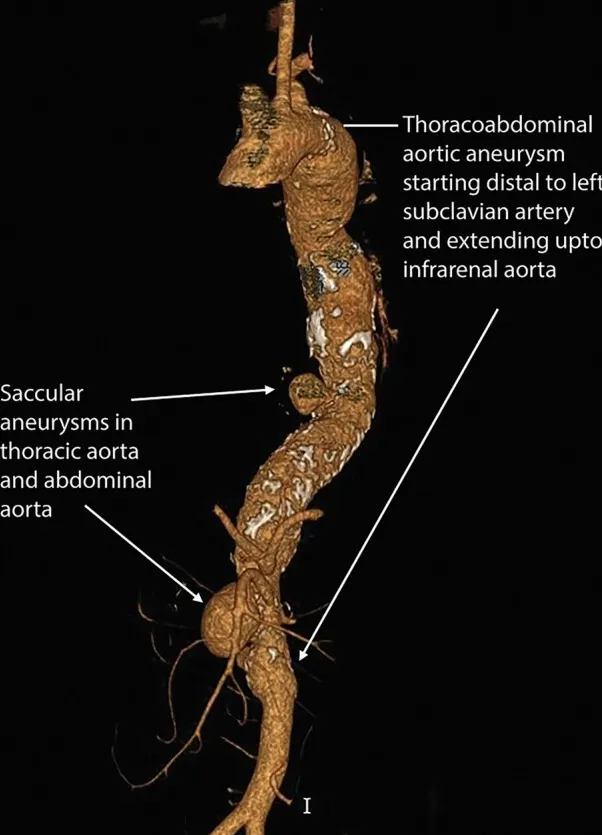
CT aortography. 3D reconstructed image showed extensive (type II) thoracoabdominal aortic aneurysm extending from the left subclavian artery to the infrarenal aorta. Aortic arch branches were normal.
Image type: radiology (ct)